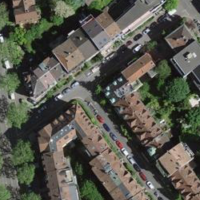
EUNIS habitat code: 54
Species observed at this site:
Lysimachia nummularia